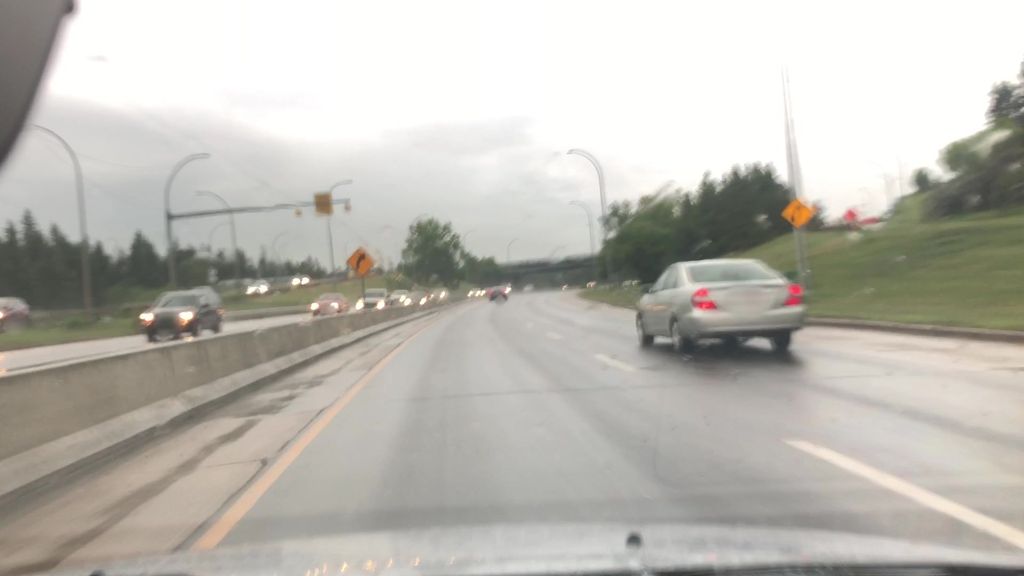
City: edmonton